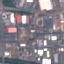
Land use / land cover class: Industrial